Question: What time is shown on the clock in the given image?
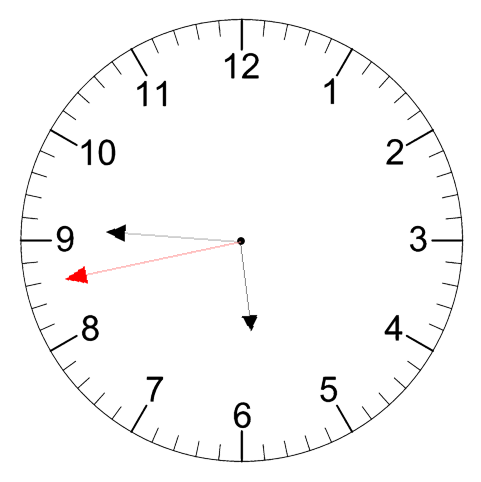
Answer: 05:45:43